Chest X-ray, PA view. Patient: 49 years old, sex F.
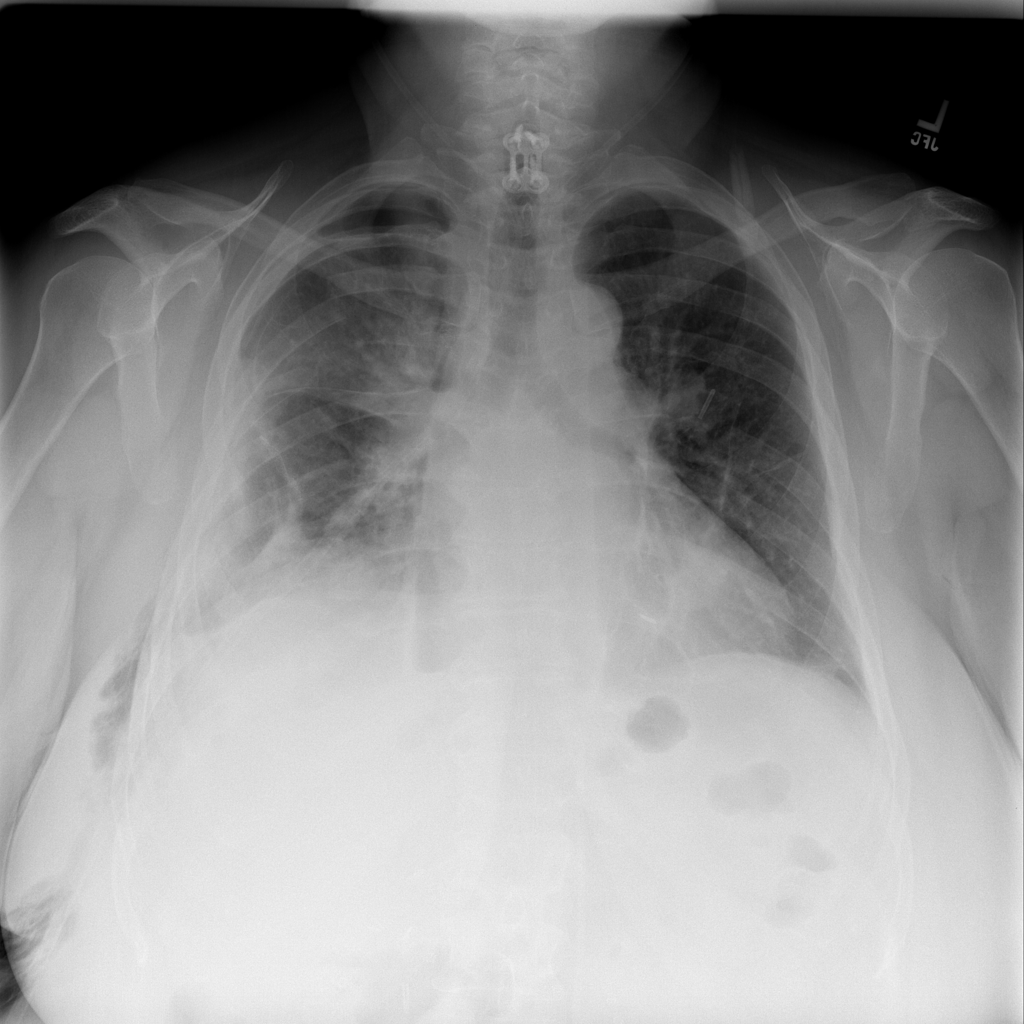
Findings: Atelectasis, Emphysema, Infiltration, Pneumothorax